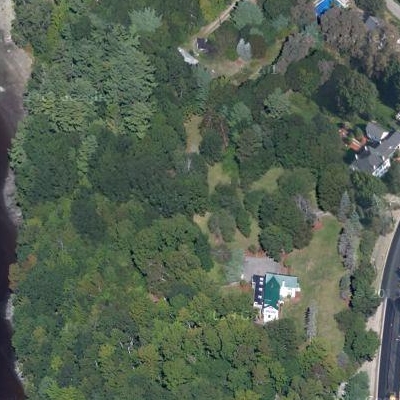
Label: Forest